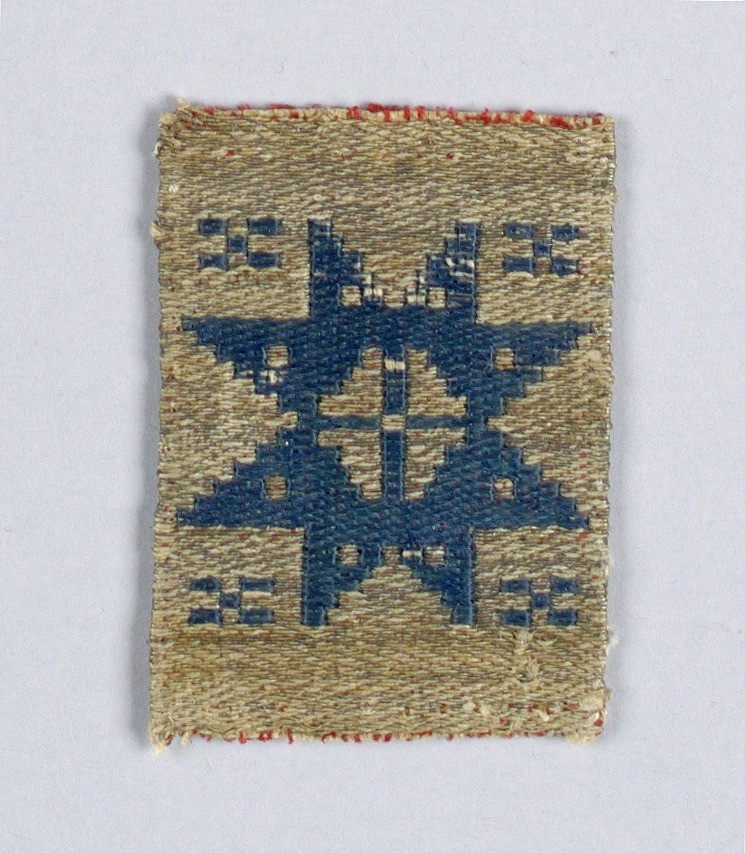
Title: Band fragment
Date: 14th century
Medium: silk. metallic, linen Technique: compound weft twill with inner warps
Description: Blue star on metallic background. Two selvedges present.